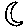
Label: moon